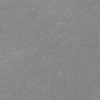
Atmospheric dust classification: dusty